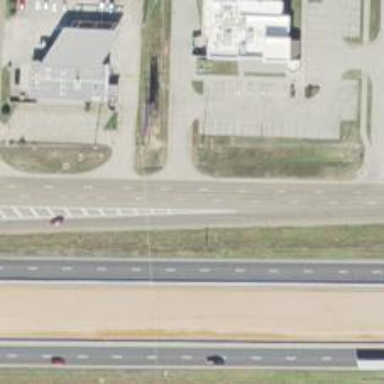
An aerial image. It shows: Secondary road with frontage road alongside.